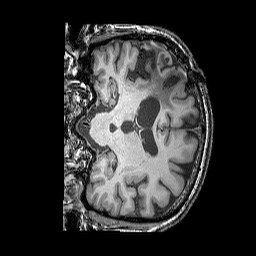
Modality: T1w
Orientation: coronal
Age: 61
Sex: male
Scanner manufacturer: siemens
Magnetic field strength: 3 T
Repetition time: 2.25 s
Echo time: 0.00411 s